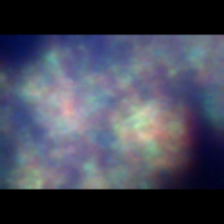
Taxon: Unknown_full_image
Group: Unknown